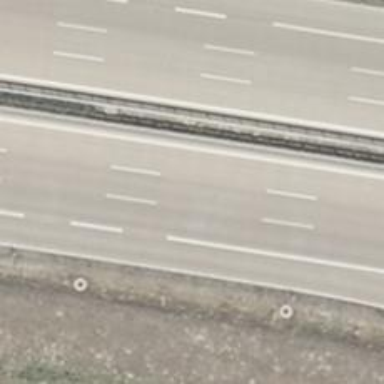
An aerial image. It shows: Concrete motorway.